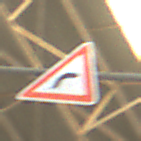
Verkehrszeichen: KurveRechts
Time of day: Midday
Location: Indoor (Urban)
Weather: NotSpecified
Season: NotSpecified
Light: Natural